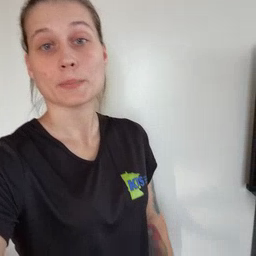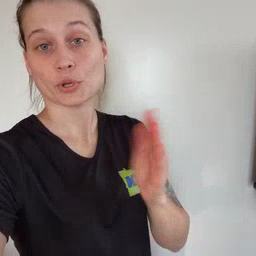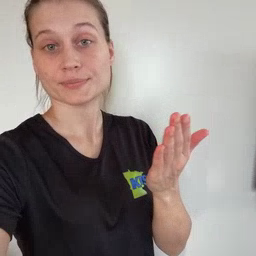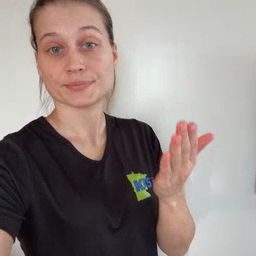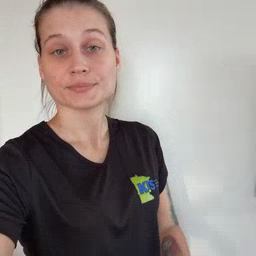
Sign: book